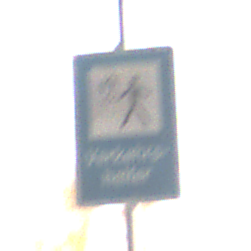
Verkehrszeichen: Verkehrshelfer
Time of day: SunriseSunset
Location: Roofed (Suburban)
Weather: Clear
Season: NotSpecified
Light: Natural